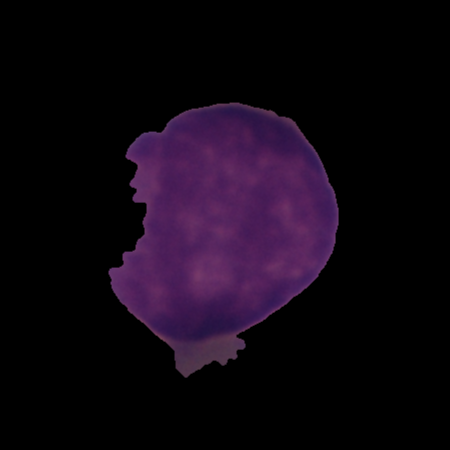
Label: cancer